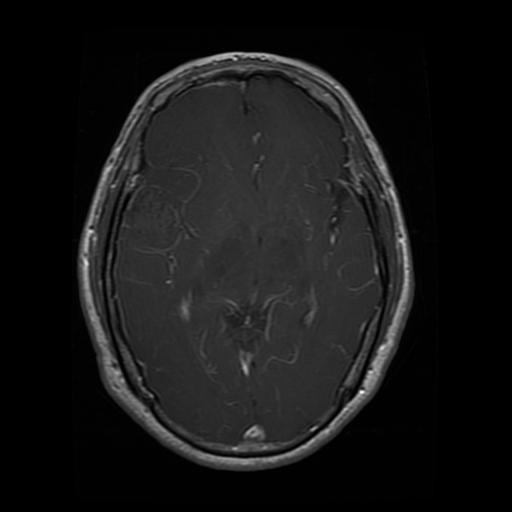
Label: glioma